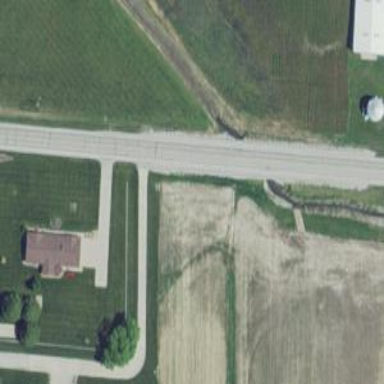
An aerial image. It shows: Secondary road.